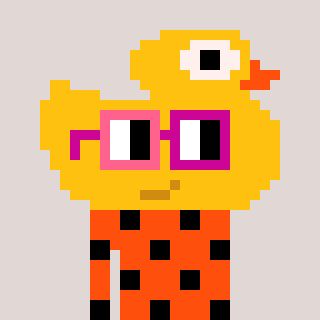
a pixel art character with square pink and red glasses, a ducky-shaped head and a orange-colored body on a warm background